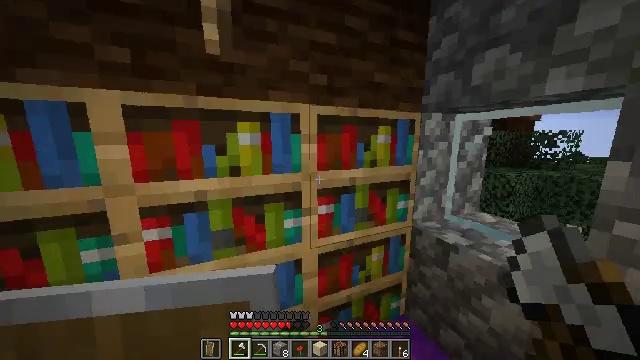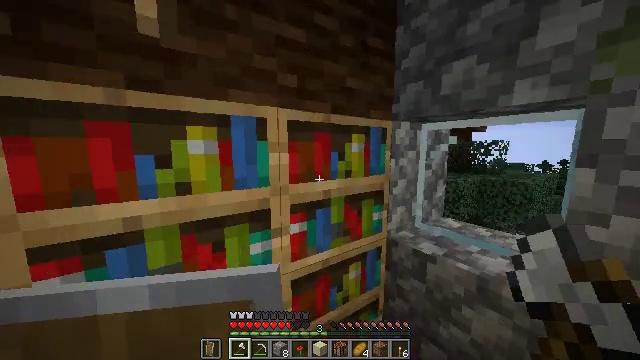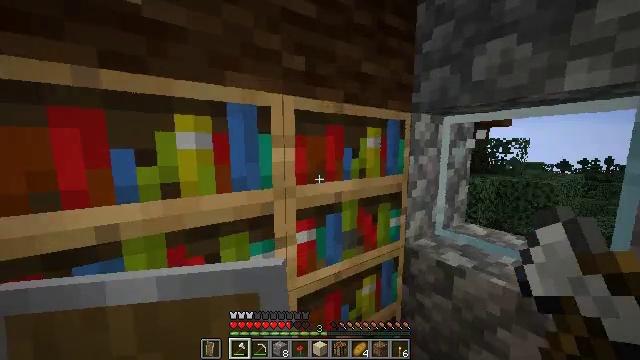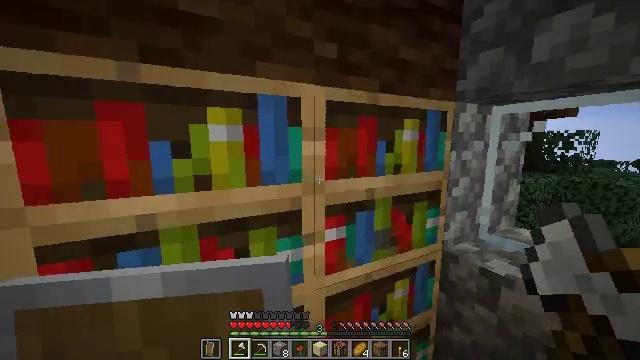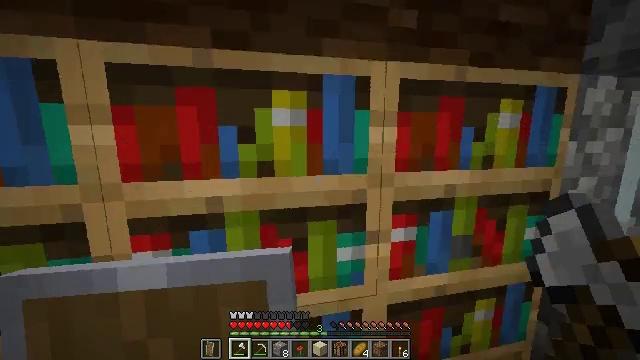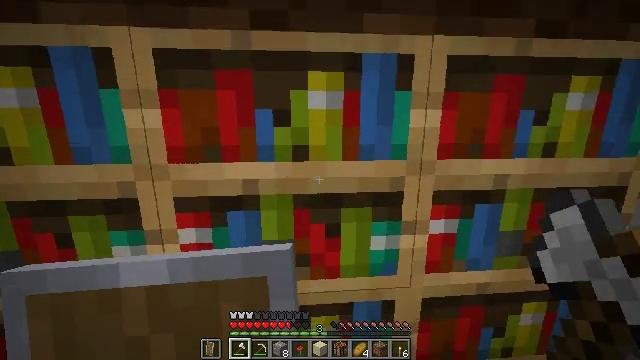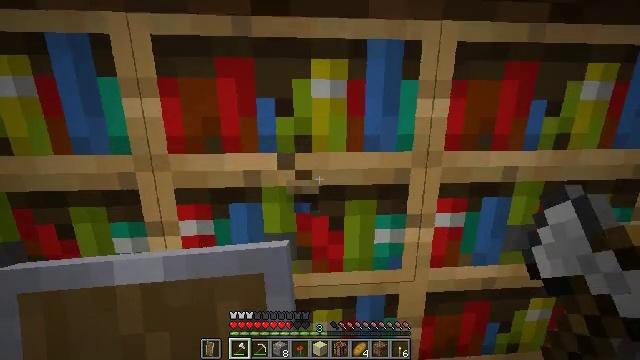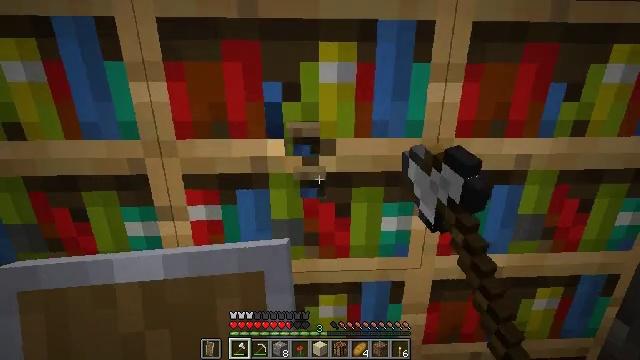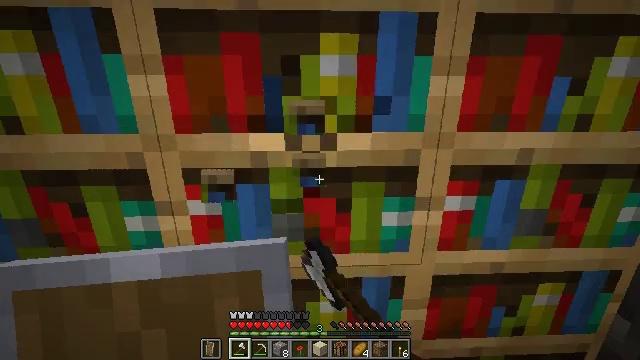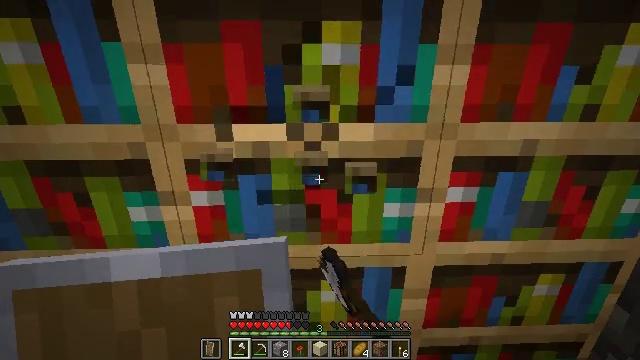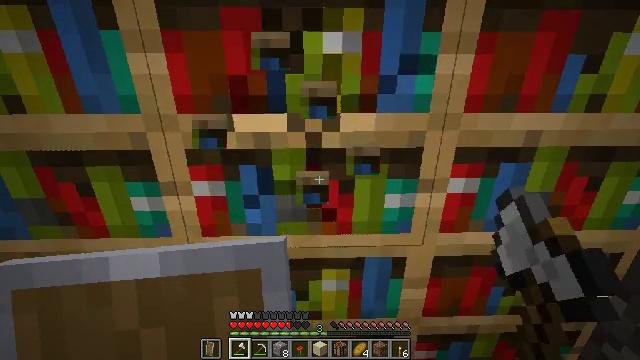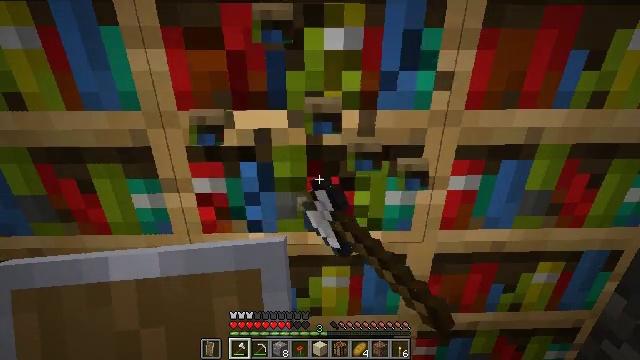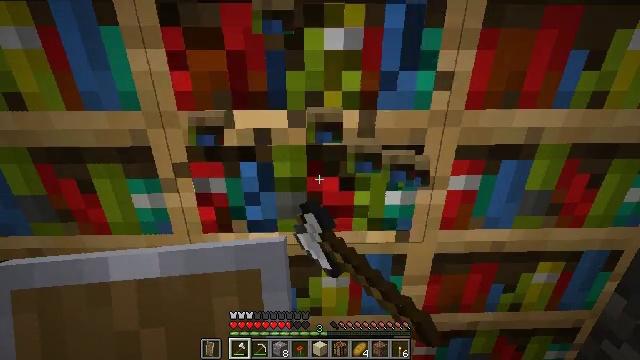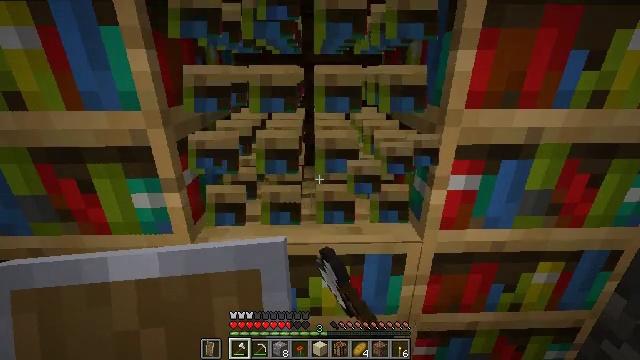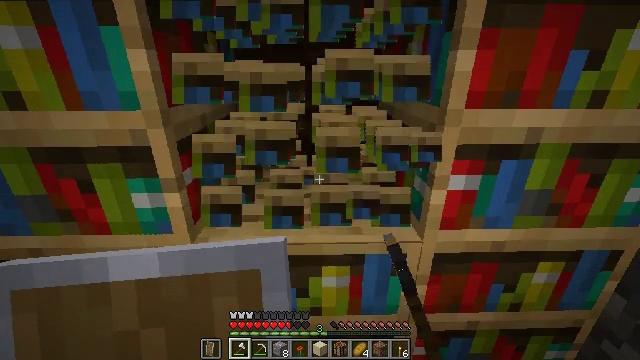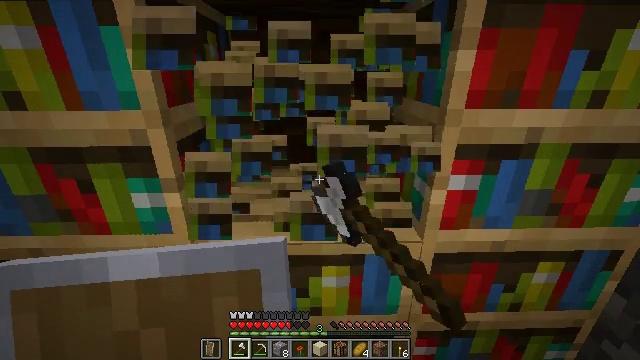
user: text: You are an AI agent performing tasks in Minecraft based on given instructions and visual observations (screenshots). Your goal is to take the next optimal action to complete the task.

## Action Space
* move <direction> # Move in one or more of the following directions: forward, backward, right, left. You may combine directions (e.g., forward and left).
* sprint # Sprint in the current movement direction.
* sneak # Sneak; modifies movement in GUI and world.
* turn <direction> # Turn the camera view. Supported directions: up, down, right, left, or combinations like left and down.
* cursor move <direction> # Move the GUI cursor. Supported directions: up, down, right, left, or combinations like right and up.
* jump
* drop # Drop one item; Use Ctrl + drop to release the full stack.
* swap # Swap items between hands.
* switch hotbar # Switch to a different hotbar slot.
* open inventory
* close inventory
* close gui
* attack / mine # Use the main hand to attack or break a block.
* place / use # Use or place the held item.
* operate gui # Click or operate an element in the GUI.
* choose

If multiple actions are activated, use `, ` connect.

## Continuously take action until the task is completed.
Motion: motion action
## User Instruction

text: Collect books by breaking the bookshelf.
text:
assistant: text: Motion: turn right and up
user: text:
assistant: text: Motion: no_op
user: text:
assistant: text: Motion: turn left and down
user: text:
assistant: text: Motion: turn left and down
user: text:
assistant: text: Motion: turn left and down
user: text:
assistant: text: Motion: turn down, attack / mine
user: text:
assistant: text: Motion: turn left and down, attack / mine
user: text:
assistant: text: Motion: attack / mine
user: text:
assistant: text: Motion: turn down, attack / mine
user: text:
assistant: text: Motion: turn down, attack / mine
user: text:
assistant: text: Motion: attack / mine
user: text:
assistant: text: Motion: attack / mine
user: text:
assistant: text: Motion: attack / mine
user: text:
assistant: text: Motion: attack / mine
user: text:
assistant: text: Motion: attack / mine
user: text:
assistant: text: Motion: attack / mine
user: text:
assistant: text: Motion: attack / mine
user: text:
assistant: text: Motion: attack / mine
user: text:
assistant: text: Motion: attack / mine
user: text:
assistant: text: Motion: attack / mine
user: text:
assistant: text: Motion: turn left and down, attack / mine
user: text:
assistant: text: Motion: attack / mine
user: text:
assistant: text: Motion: attack / mine
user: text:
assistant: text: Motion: attack / mine
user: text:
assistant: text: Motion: attack / mine
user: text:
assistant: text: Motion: attack / mine
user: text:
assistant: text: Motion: attack / mine
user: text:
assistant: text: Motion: attack / mine
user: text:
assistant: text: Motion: attack / mine
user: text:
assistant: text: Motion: turn left, attack / mine